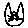
Label: cat